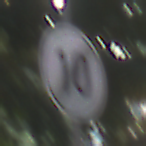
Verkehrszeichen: EndeGeschwindigkeit10
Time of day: MorningAfternoon
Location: Outdoor (Suburban)
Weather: PartlyCloudy
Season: NotSpecified
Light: Natural